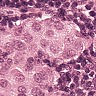
Metastatic tissue present: yes